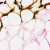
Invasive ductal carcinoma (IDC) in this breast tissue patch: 0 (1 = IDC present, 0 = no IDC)